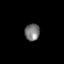
Tissue: skin
Cell type: T cells
Senescence score: 0.2824
Nuclear area (px): 247
Mean DAPI intensity: 121.17